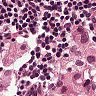
Metastatic tissue present: yes